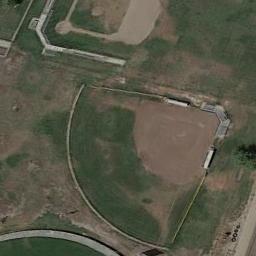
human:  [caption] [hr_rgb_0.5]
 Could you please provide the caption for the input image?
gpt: Two baseball diamonds on the lawn and a tree beside .

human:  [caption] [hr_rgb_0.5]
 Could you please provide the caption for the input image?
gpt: There is a baseball diamond in the grass .

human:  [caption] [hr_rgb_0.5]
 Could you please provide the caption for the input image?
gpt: There is a muddy path by the baseball field .

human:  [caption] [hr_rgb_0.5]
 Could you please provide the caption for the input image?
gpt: There are two baseball diamonds in the middle of grass .

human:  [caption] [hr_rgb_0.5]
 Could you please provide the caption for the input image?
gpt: The lawn of the baseball diamond is deserting .